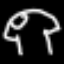
Label: mushroom